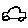
Label: car